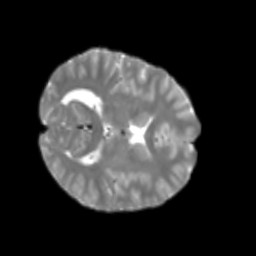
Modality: T2w
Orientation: axial
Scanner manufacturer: siemens
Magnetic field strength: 3 T
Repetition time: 4 s
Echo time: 0.0594 s